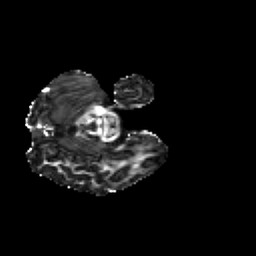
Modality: FA
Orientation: axial
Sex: male
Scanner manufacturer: siemens
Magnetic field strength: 3 T
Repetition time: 5 s
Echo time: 0.071 s